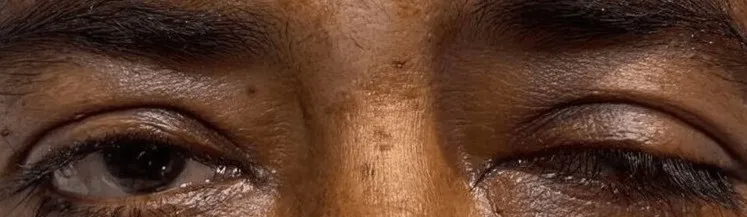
Ptosis of both eyelids prior to ice pack test (left more than right).
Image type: medical_photograph (other_medical_photograph)